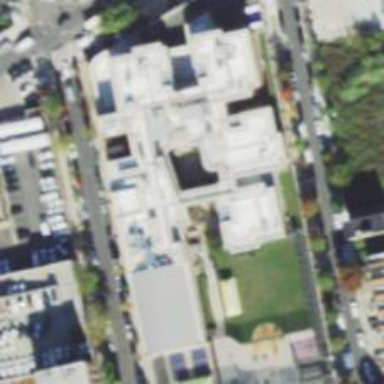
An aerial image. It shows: Police building.